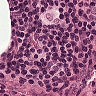
Metastatic tissue present: no